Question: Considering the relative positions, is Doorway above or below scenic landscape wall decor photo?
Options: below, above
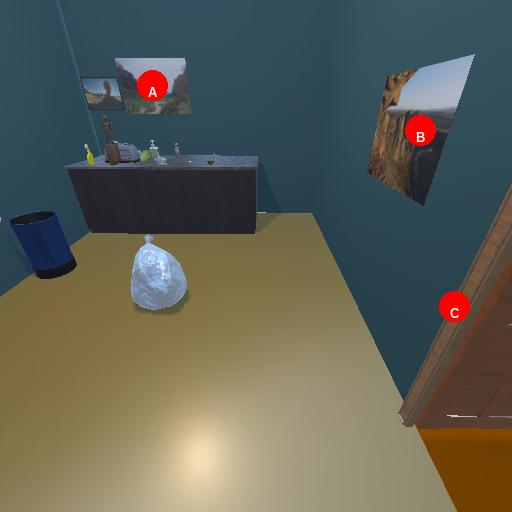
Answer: below